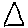
Label: triangle